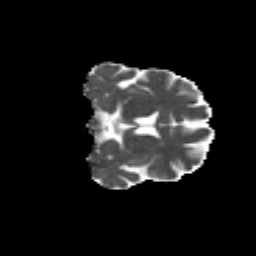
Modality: MD
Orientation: coronal
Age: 68
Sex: female
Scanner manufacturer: siemens
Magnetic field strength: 3 T
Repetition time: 4.71 s
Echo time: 0.0906 s